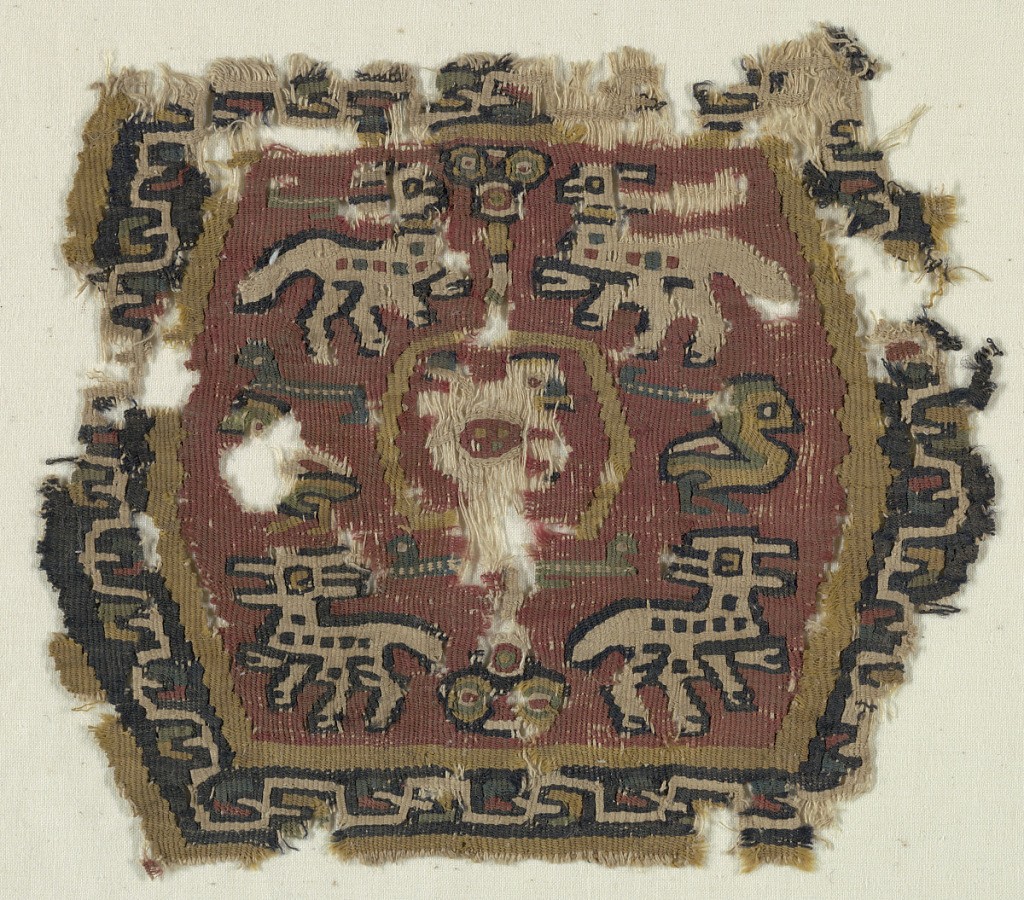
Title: Fragment
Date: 6th–9th century
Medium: linen, wool Technique: plain weave with discontinuous wefts (slit tapestry), with eccentric wefts
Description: Six-sided Coptic medallion with a bird in the center, isolated by a narrow six-sided yellow band which is surrounded by two birds and four spotted animals, on a red background. The outer border has a continuous floral vine on a dark blue ground.